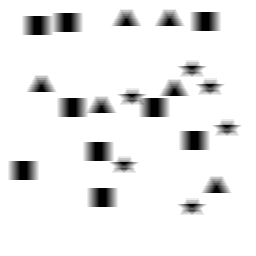
Squares: 9
Triangles: 6
Stars: 6
Total shapes: 21